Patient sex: F
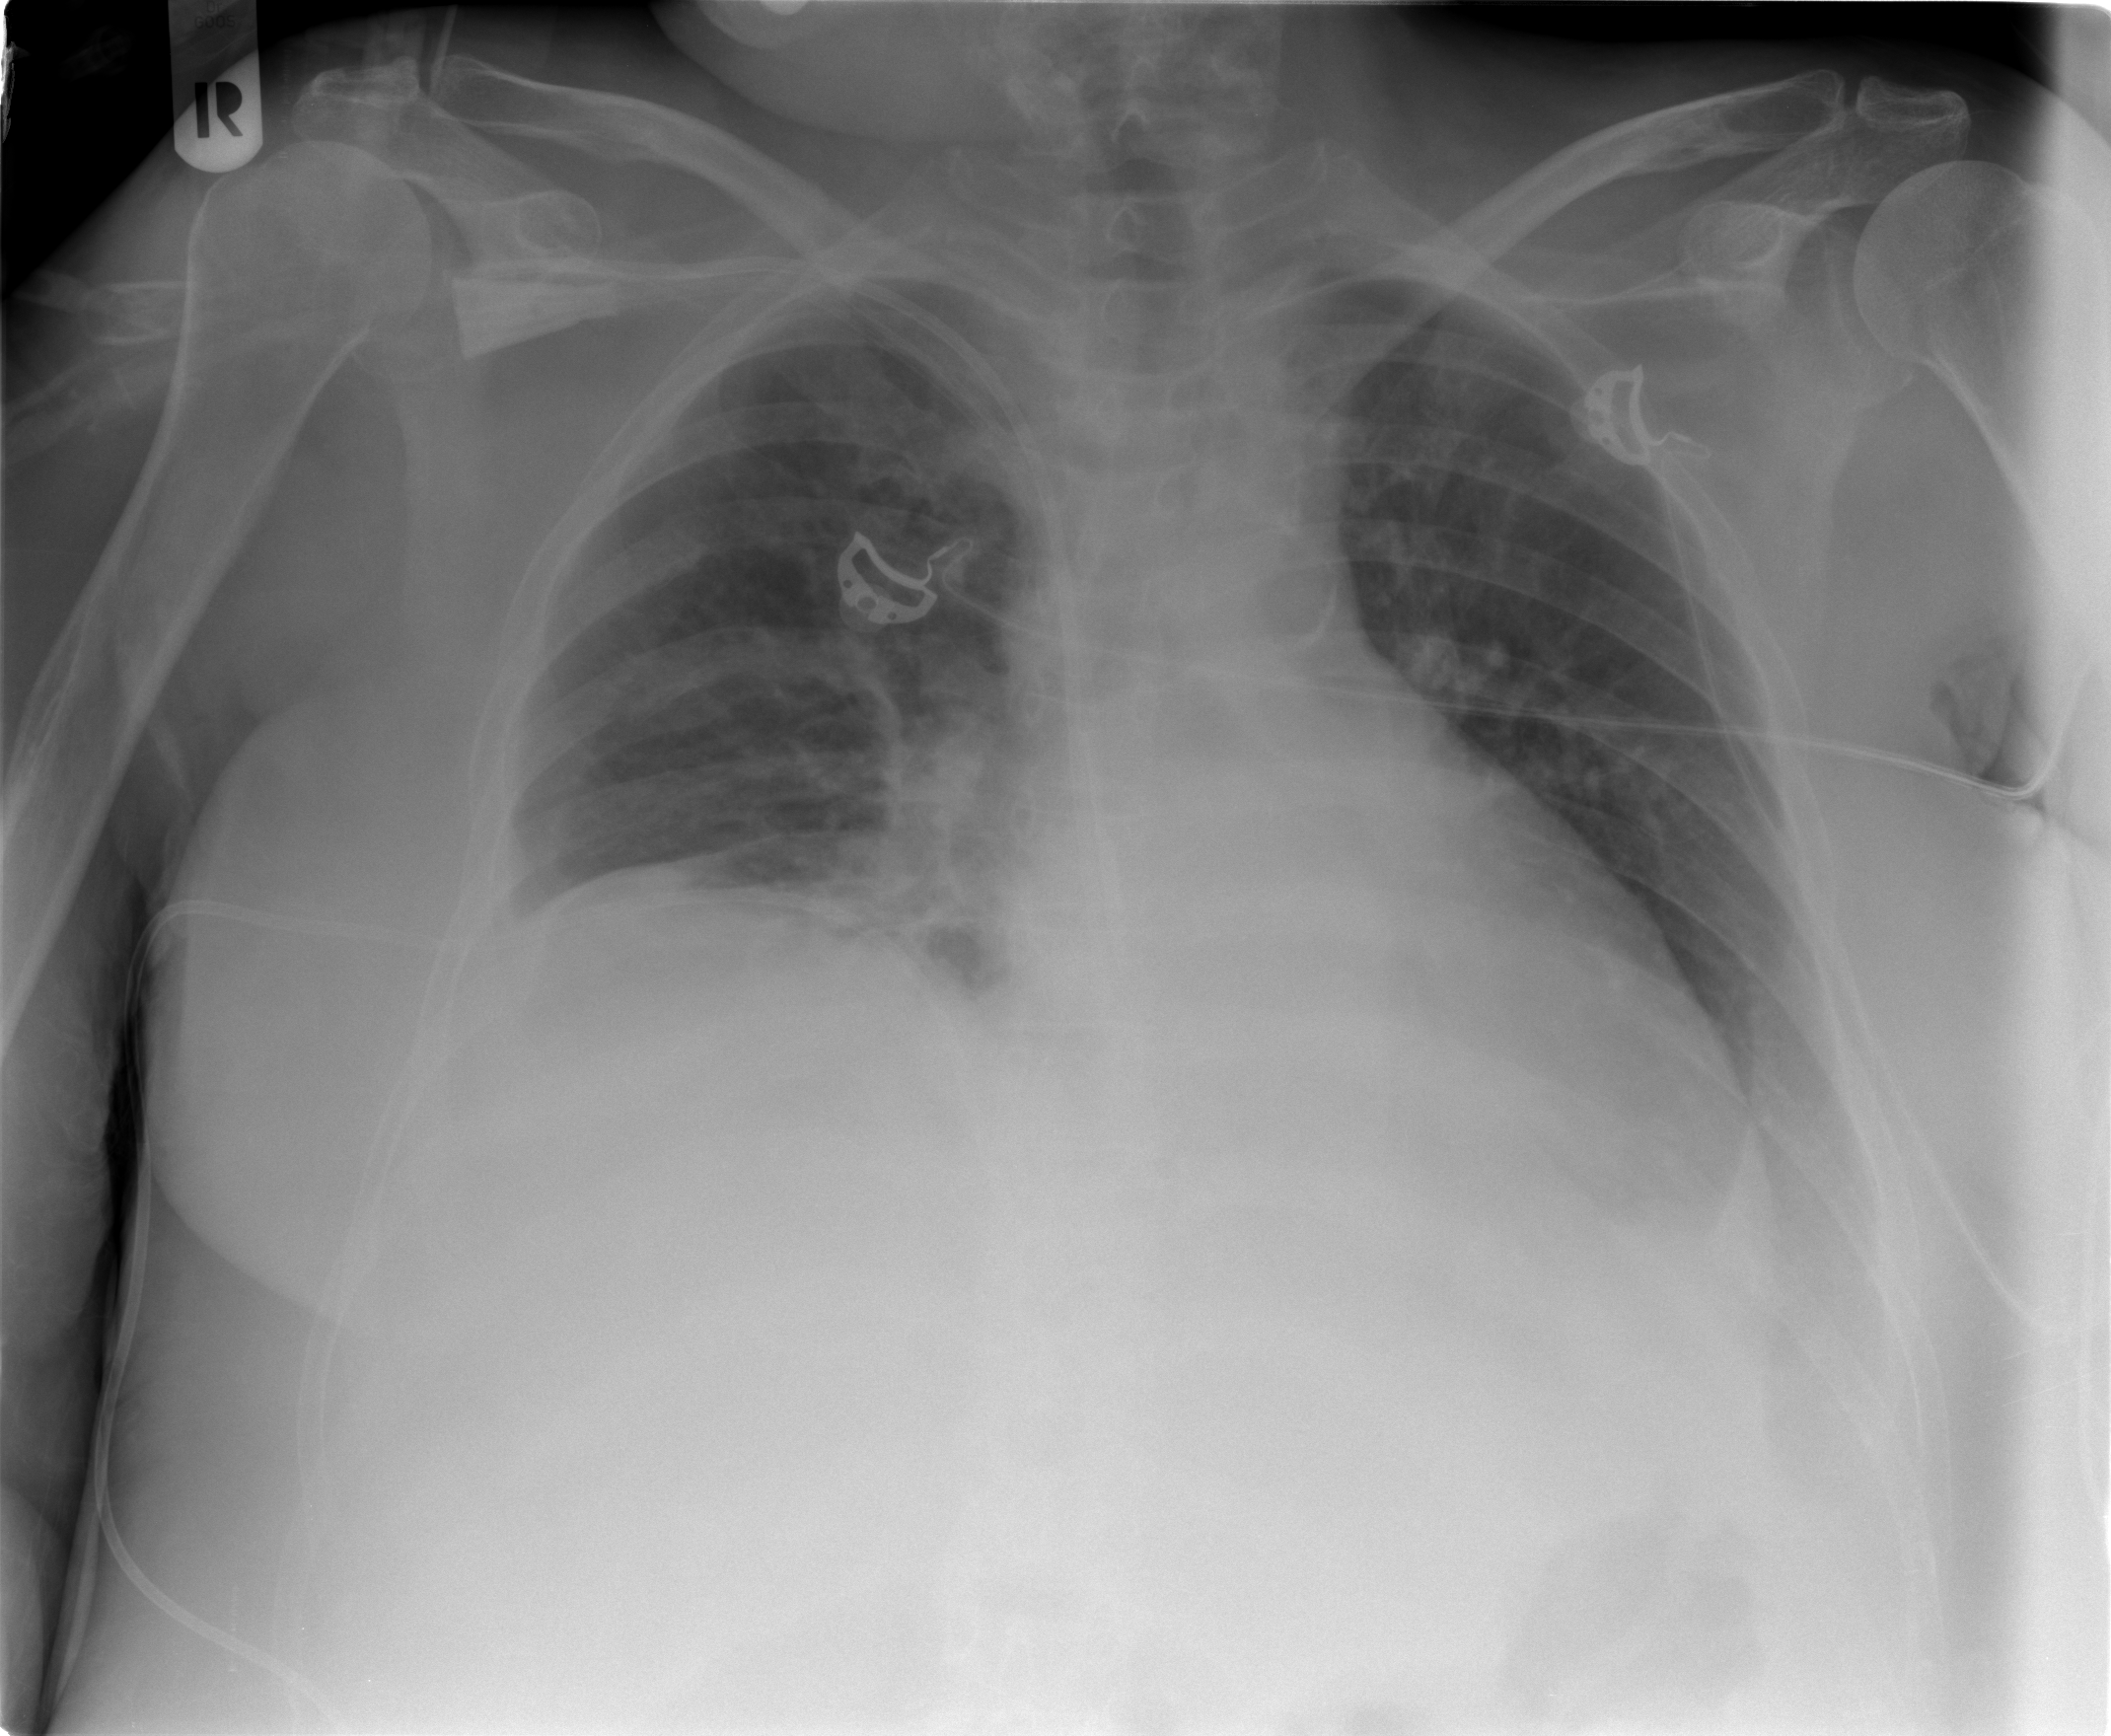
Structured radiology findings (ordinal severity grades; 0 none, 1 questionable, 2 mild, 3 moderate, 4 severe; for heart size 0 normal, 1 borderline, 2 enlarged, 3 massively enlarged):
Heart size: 2
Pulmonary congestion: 2
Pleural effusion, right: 0
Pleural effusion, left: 2
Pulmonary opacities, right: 2
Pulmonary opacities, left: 0
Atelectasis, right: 2
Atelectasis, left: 2